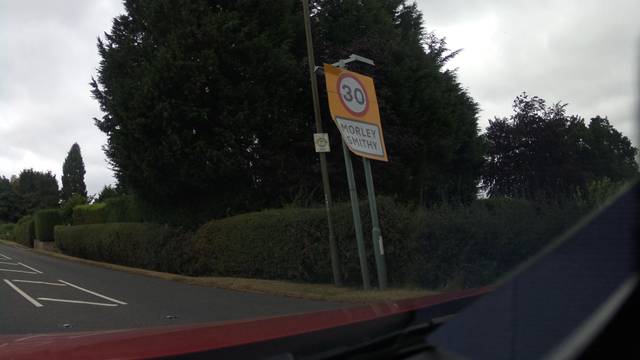
Region: United Kingdom
Coordinates: 52.972, -1.4133